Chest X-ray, AP view. Patient: 67 years old, sex F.
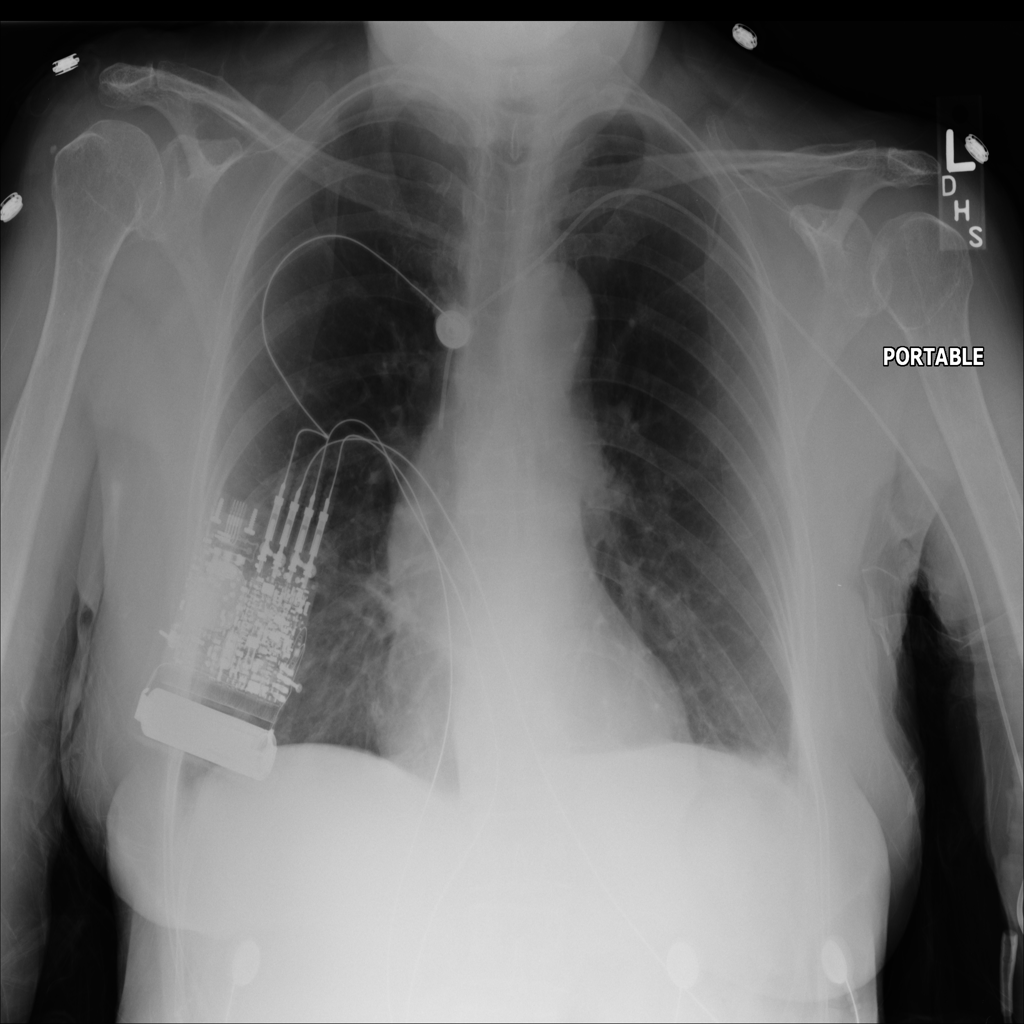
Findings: Infiltration